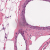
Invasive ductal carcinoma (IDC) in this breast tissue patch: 0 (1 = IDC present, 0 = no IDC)